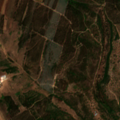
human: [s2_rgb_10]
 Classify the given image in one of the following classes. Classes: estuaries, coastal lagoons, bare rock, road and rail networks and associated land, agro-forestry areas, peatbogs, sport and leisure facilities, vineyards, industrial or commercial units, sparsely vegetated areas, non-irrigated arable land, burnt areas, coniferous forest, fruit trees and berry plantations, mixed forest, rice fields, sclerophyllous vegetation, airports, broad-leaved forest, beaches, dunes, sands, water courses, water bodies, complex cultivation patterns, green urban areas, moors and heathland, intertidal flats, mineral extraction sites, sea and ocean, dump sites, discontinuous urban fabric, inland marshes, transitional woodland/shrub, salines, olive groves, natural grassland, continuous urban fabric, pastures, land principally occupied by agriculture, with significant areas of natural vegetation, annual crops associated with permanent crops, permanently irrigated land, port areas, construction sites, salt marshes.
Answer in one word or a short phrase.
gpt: permanently irrigated land, land principally occupied by agriculture, with significant areas of natural vegetation, broad-leaved forest, transitional woodland/shrub